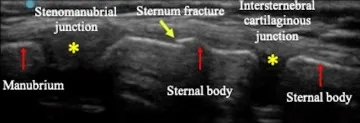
POCUS findings (sternum fracture). Longitudinal view. Of the sternum showed a discontinuation of a hyperechoic structure (yellow arrow), suggesting the sternal fracture. (red arrows show the manubrium and sternebra, and asterisks shows the stenomanubrial junction, and intersternebral cartilaginous junction, respectively).
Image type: radiology (ultrasound)